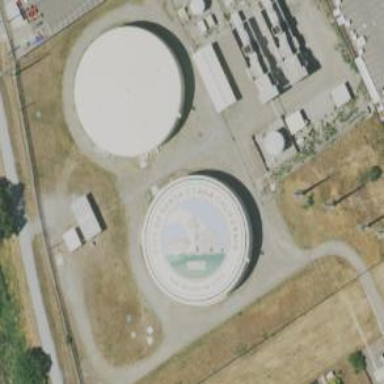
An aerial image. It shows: Building with water storage tank inside.